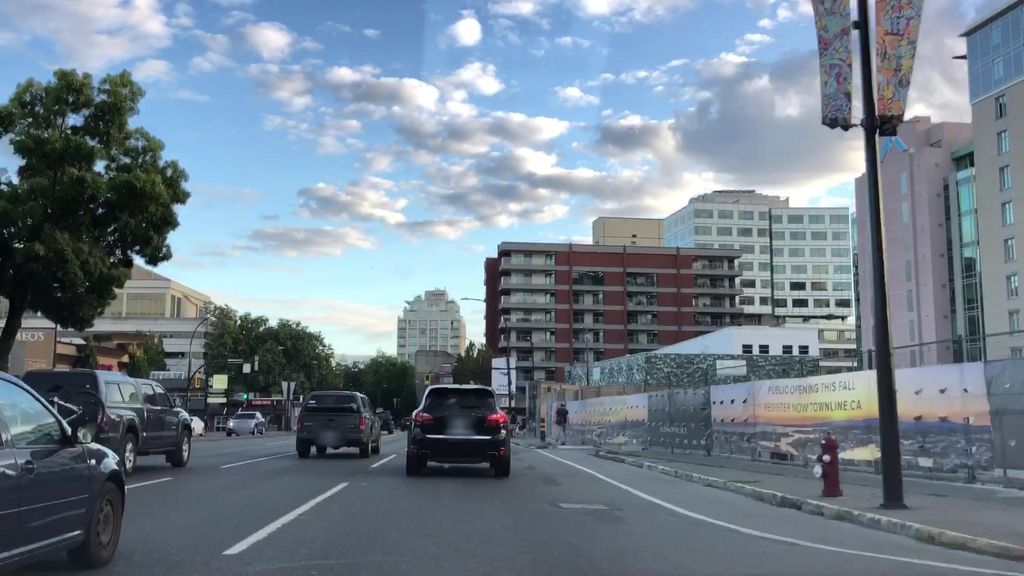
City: victoria